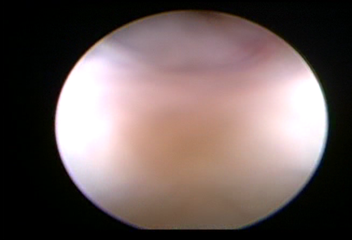
Modality: WLC
Class: Normal mucosa
Bladder cancer association: No